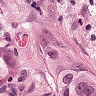
Metastatic tissue present: yes